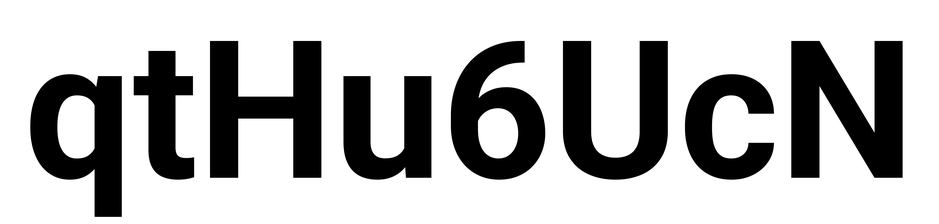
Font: Roboto_Bold